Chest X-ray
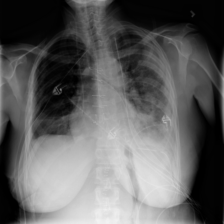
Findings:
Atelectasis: positive
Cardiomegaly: negative
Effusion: positive
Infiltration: negative
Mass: negative
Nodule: negative
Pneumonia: negative
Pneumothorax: negative
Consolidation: negative
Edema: negative
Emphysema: negative
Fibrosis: negative
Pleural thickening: negative
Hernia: negative